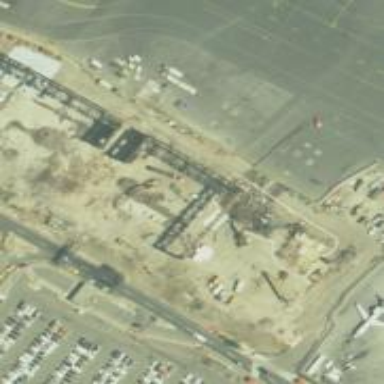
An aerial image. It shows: Airport gate.